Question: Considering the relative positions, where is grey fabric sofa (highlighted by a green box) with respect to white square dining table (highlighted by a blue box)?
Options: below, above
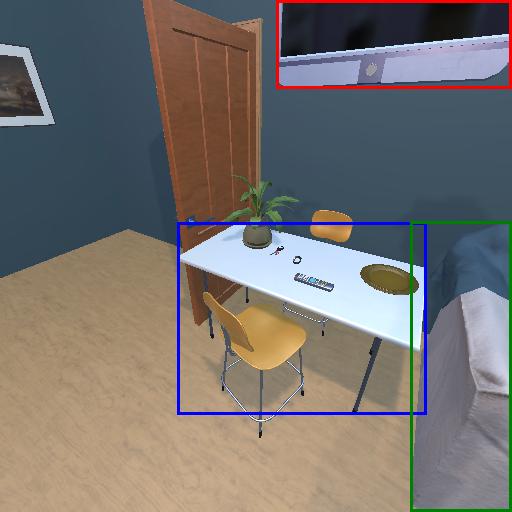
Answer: below